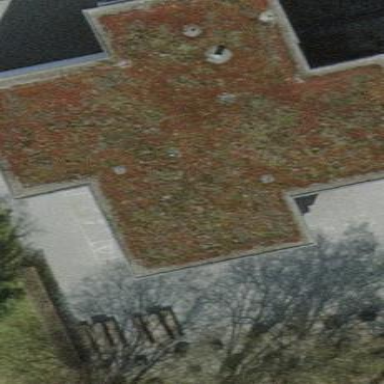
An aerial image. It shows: School building.